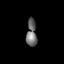
Tissue: lung
Cell type: Epithelial cells
Senescence score: 0.2037
Nuclear area (px): 280
Mean DAPI intensity: 107.6